Question: Here is my code:
'''
SqlCommand cmda = new SqlCommand(
"insert into EnteryItem (ItemName, ImageIndex, DateEntery, Index0, ItemBarcode)"
+ "Values (@ItemName, GETDATE(), @ImageIndex, @Index0, @ItemBarcode)"
, cn);
cn.Open();
cmda.Parameters.AddWithValue("@ItemName", "");
// cmda.Parameters.AddWithValue("@DateEntery", now);
cmda.Parameters.AddWithValue("@ImageIndex", "0");
cmda.Parameters.AddWithValue("@Index0", "");
cmda.Parameters.AddWithValue("@ItemBarcode", label12.Text);
cmda.ExecuteNonQuery();
cn.Close();
'''

I've tried several ways but I get the same
> Conversion failed when converting the nvarchar value '28/01/2014' to data type int.
error and sometimes
> Implicit conversion from data type datetime to int is not allowed. Use the CONVERT function to run this query.
I need to insert date and time, in specific format
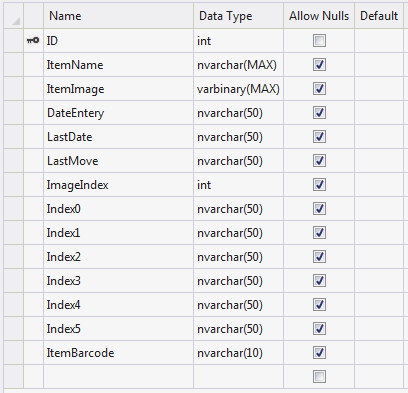
Answer: Compare your column names and values
'''
ItemName ImageIndex DateEntery Index0 ItemBarcode
@ItemName GETDATE() @ImageIndex @Index0 @ItemBarcode
^ ^
'''
You'll see the two marked are backwards. It's trying to put a date into an integer column. Correct that and you should be fine